Question: I want to show the Text Like as below.

'''
//NSString* string = @"Previously scheduled for every Monday, Happy will now be moving to Wednesdays at the same time. The time from 5:00 pm - 7:00 pm will remain the same. Now starting April 14th until further notice.";
NSString* string=@"ABCDEF";
NSMutableParagraphStyle *style = [[NSMutableParagraphStyle alloc] init];
style.minimumLineHeight = 30.f;
style.maximumLineHeight = 30.f;
style.firstLineHeadIndent=100.0f;
NSDictionary *attributtes = @{NSParagraphStyleAttributeName : style,};
lbl_notification.attributedText = [[NSAttributedString alloc] initWithString:string attributes:attributtes];
'''
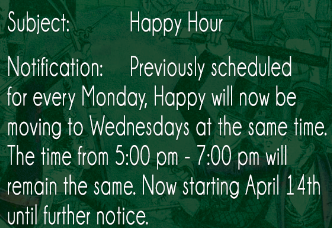
Answer: If you want the label frame to be changed according to the text, the below code will be helpful,
'''
CGSize Size1 = yourlabel.bounds.size;
CGSize Size2 = CGRectInfinite.size;
Size2.width = Size1.width;
Size2 = [yourlabel.text sizeWithFont:yourlabel.font constrainedToSize:Size2];
yourlabel.frame = CGRectMake(yourlabel.frame.origin.x, yourlabel.frame.origin.y, Size2.width, Size2.height);
'''